Aerial crown-view tile of a tropical tree (Barro Colorado Island, Panama), acquired 20240716:
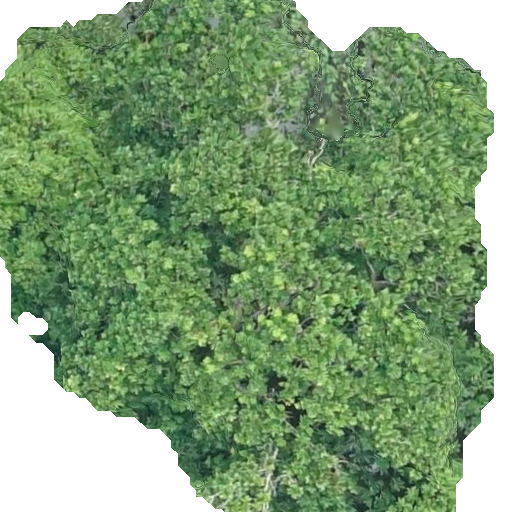
Species: Anacardium excelsum
GBIF accepted scientific name: Anacardium excelsum
Crown area: 354.028 m²